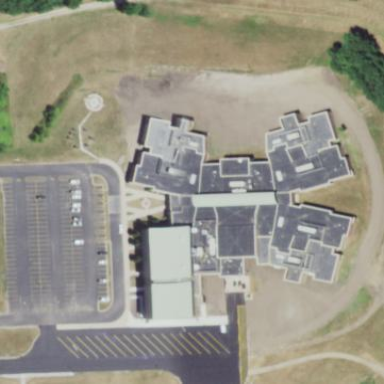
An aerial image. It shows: School building.